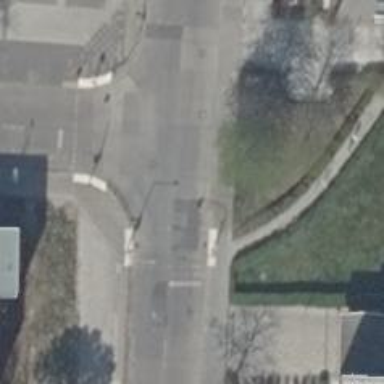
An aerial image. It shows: Footway with traffic signals at crossing.